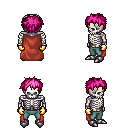
a pixel art fantasy rpg character, male body template, skeleton, maroon cape, teal pants, pink bedhead hairstyle, gold gloves, metal boots, four views (front, back, left, right), 2x2 character sprite sheet, small pixel art, hard edges, no anti-aliasing